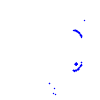
Particle: proton